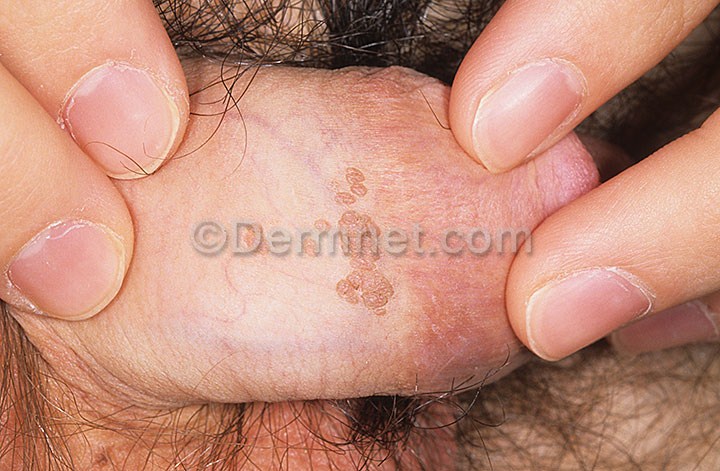
Disease: Herpes HPV and other STDs Photos